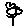
Label: flower